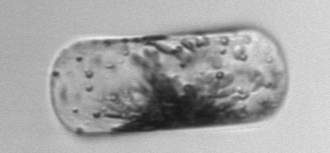
Label: Guinardia_flaccida